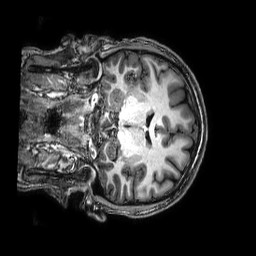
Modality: T1w
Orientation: coronal
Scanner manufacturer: philips
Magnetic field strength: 3 T
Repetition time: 0.008 s
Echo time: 0.003551 s